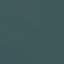
Land use / land cover: SeaLake